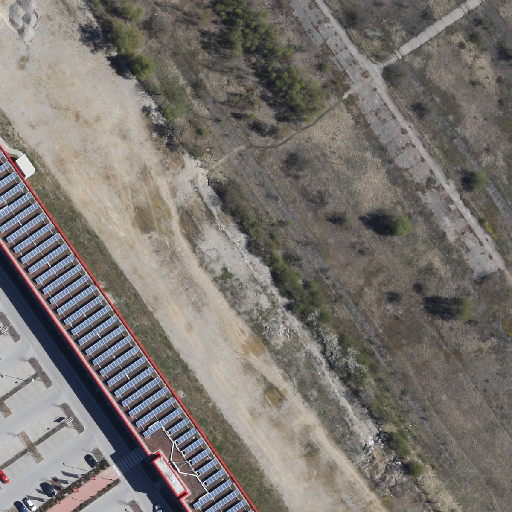
Referring expression: car